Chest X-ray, PA view. Patient: 53 years old, sex M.
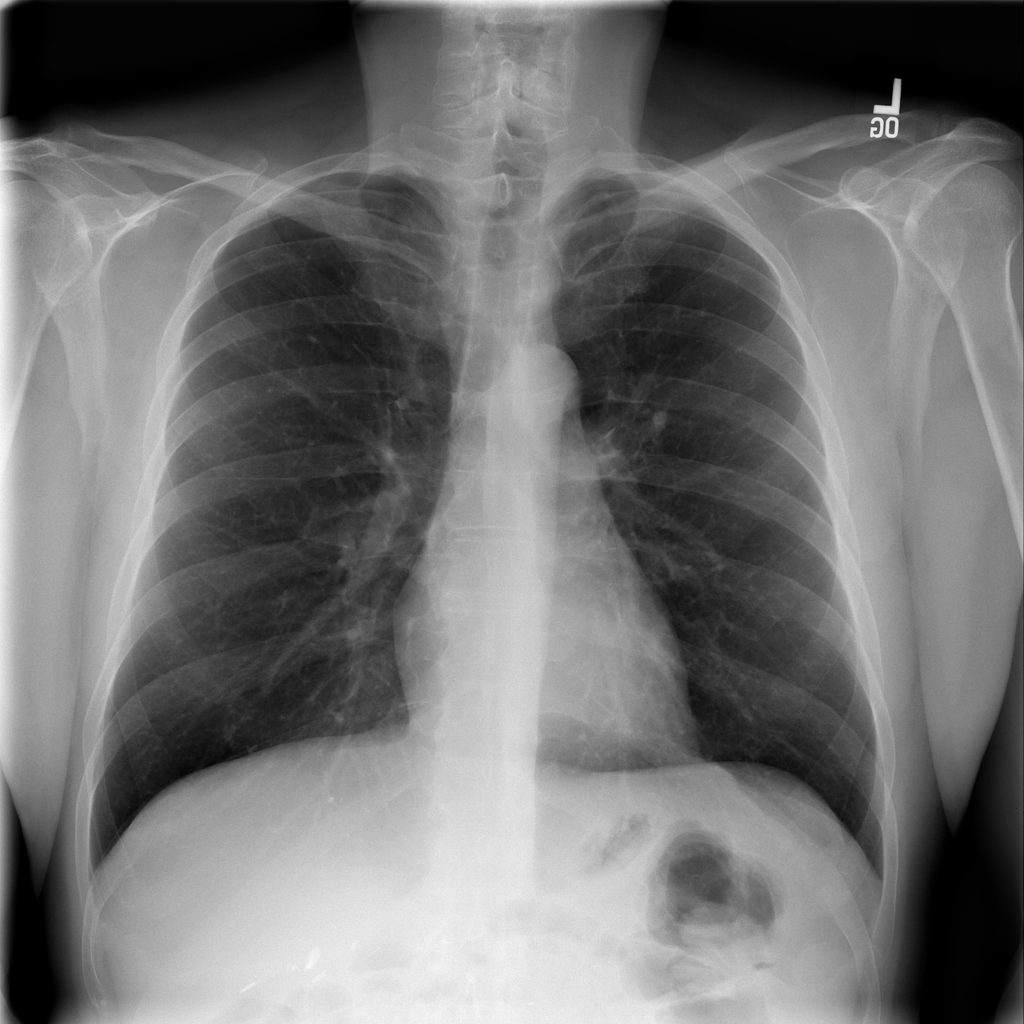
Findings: No Finding